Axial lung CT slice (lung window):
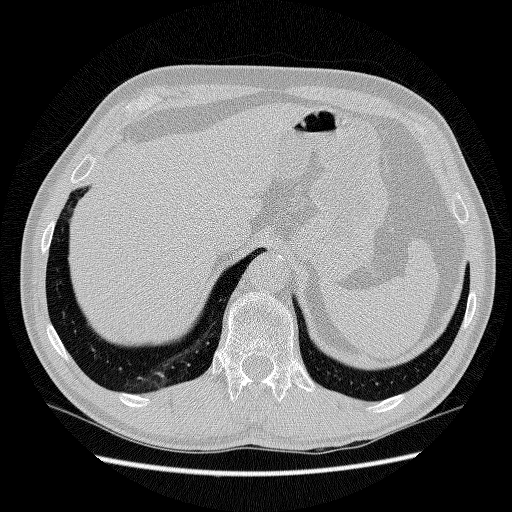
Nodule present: no